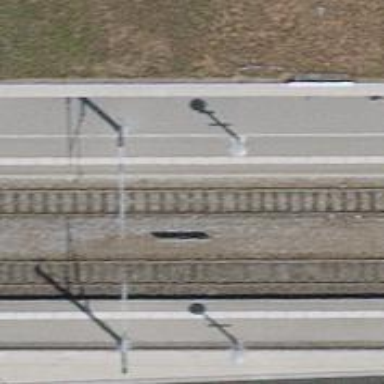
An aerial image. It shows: Railway stop with public transport stop position.